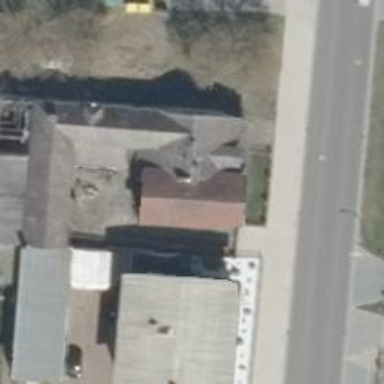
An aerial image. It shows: Building with ridge on the roof.